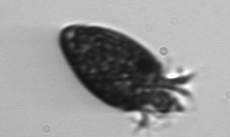
Label: Strombidium_tintinnodes